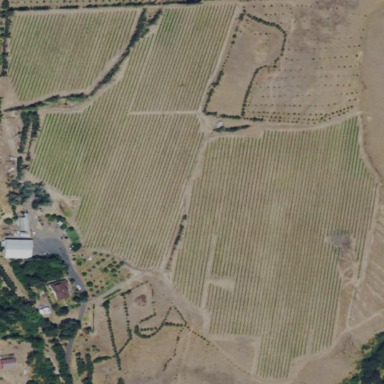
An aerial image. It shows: Vineyard with grape crops.